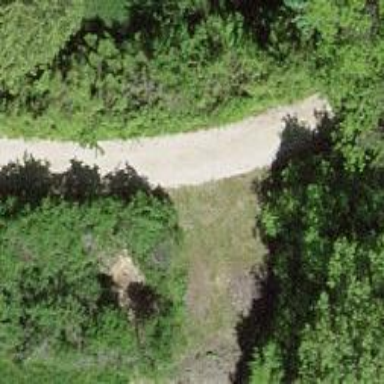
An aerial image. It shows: Track road with ground surface.